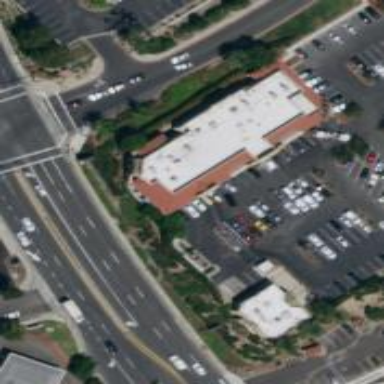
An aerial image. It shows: Restaurant building.